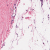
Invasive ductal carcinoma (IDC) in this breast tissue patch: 0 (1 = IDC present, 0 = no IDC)